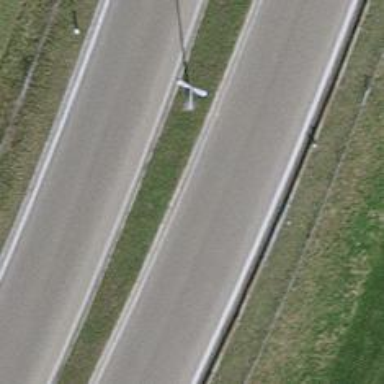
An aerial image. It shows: Asphalt road designated as trunk highway.